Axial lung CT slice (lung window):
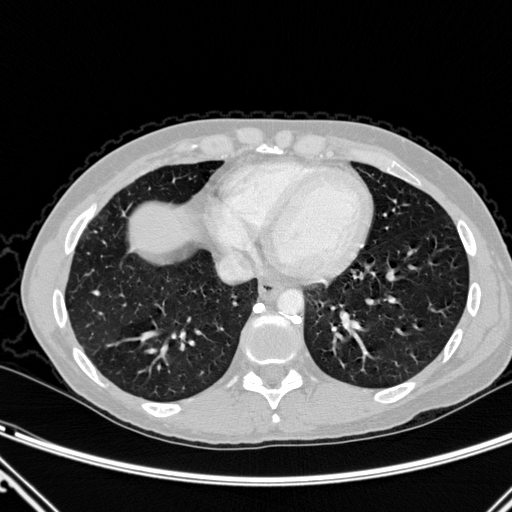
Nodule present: no